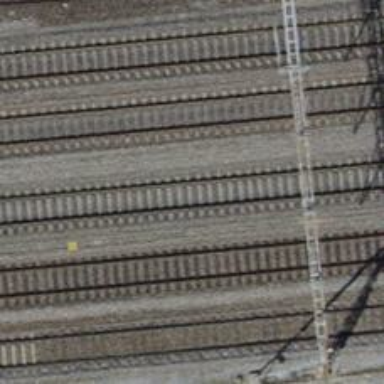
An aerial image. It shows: Single-track electrified railway with contact line.